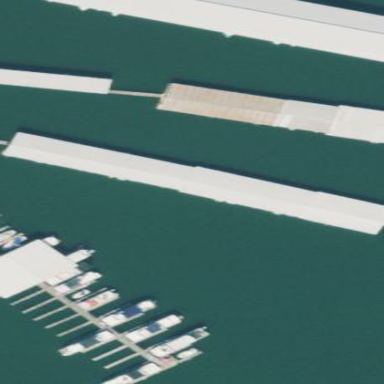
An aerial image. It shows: Building used for boat storage.